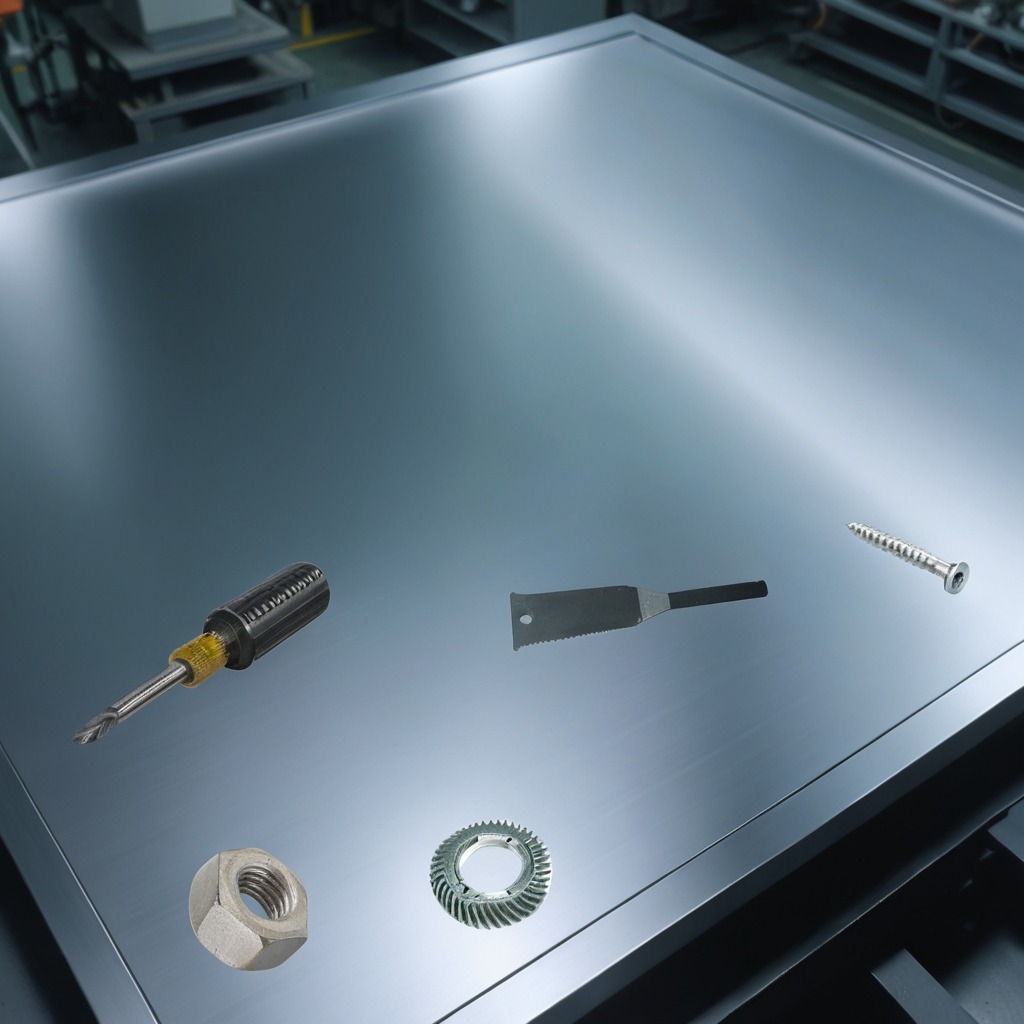
A steel gear with teeth, a metal machine screw, a handheld metal saw, a screwdriver, and a metal nut are lying on the metal table.